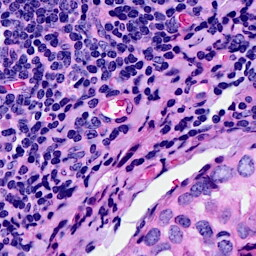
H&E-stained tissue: Breast